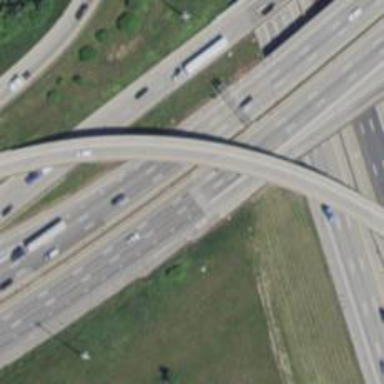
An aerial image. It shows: Motorway.